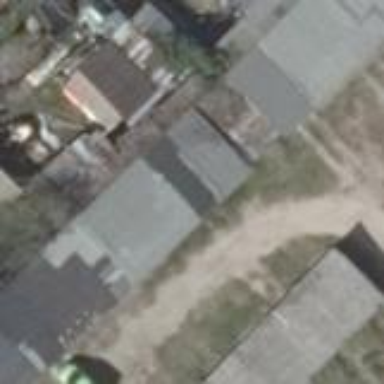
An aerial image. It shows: Group of garages.